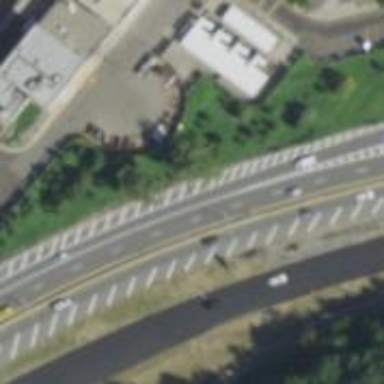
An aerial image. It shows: Asphalt motorway.